Question: I have an article 'tag' sidebar which is positioned correctly on the Home page, but creeps up on all my other pages. Am using the Kaminari paginate plug-in. Its driving me nuts - how can I stop this from happening?
css
'''
.sidebar {
position:absolute;
width: 150px;
float:right;
padding: 0px 0px 0px 20px;
margin: -1500px 0px 0px 700px;
}
'''
_side.html.erb
'''
<div id="art">
<%= link_to 'Post An Article', new_article_path %>
</div>
<div id="iphone">
<%= image_tag "iPhone.png" %>
</div>
<br />
<div id="soc-med">
<%= link_to image_tag("facebook.png"), "http://www.facebook.com/" %>
<%= link_to image_tag ("twitter.png"), "http://twitter.com/#!/" %>
</div>
<div id="tag_title">
<h3>Article Tags</h3>
</div>
<div id= "tags" >
<% cache('all_tags') do %>
<% for tag in Tag.find(:all, :order => 'name') %>
<ul style="list-style-type: none">
<li>
<%= link_to "#{tag.name}", tag_path(tag) %>
</li>
</ul>
<% end %>
</div>
<% end %>
</div>
'''

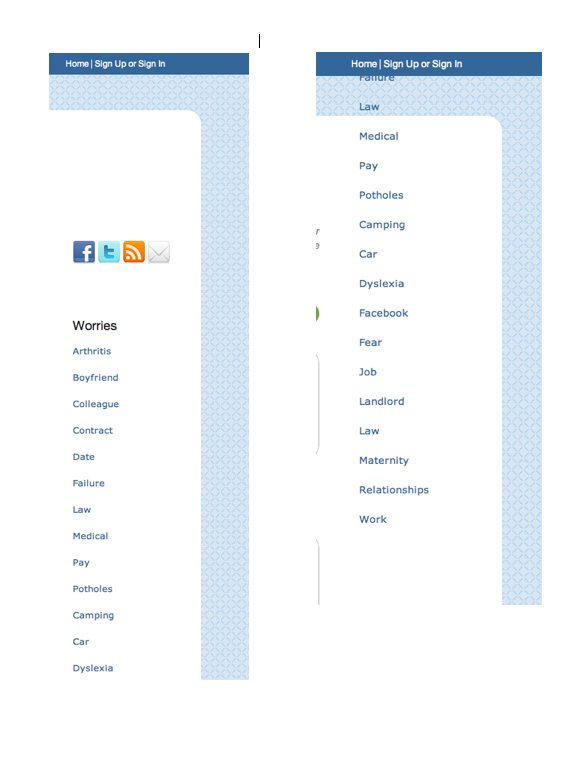
Answer: Setting the 'top:130px;' attribute solved the issue:
'''
.sidebar {
font-family:Arial, Helvetica, sans-serif;
position:absolute;
width: 150px;
float:right;
top: 130px;
padding: 0px 0px 0px 20px;
margin: 0px 0px 0px 700px;
}
'''